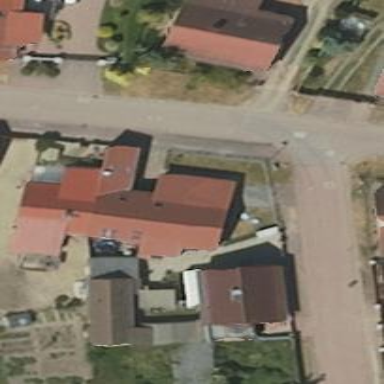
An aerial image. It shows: Semi-detached house.